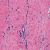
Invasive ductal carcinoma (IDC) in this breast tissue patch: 0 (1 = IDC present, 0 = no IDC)